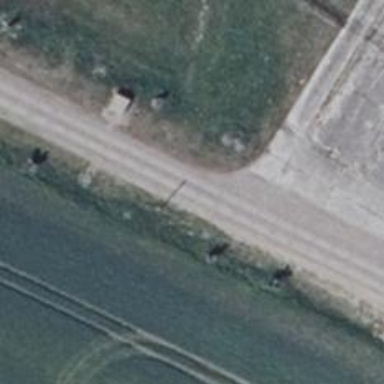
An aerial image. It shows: Concrete track with grade 1 quality.